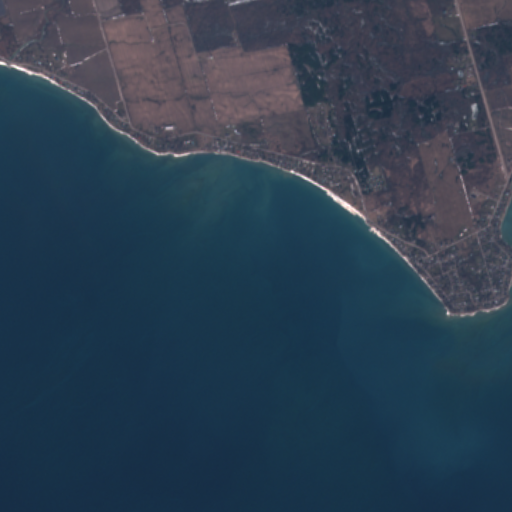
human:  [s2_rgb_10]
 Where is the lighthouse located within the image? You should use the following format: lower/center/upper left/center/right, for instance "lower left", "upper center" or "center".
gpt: The lighthouse is located in the upper left of the image.
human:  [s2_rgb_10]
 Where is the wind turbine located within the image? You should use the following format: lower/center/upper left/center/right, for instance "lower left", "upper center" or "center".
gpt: The wind turbine is located in the upper left of the image.
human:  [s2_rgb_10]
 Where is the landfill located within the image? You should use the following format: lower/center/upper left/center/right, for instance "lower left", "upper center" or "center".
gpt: There is no landfill in the image.